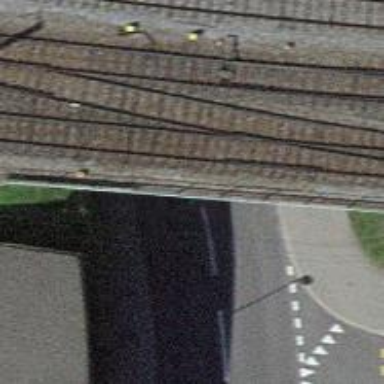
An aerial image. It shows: Single-track railway bridge with electrified contact line.